Question: This is what is coming from Python:
'''
[{'message': 'Invalid password.'}]
'''
My jQuery which gets the response back:
'''
console.log(response);
var obj = jQuery.parseJSON(response);
if (response) {
var errorMessage = (response.message);
console.log('errorMessage is:');
console.log(errorMessage);
'''
'console.log(response)' returns '[{"message": "Invalid password."}]'
I'm stuck on 'response.message' which is being returned undefined. I tried getting it from my 'obj' var too, but same results:

Any tips on this? Thanks in advance!
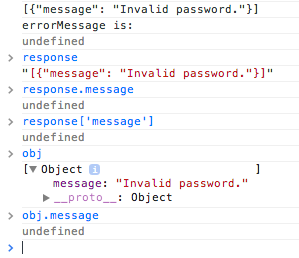
Answer: It's not just an object, it's an object in a larger array as is indicated with the square brackets. So to access it you'd actually need to say 'obj[0].message'